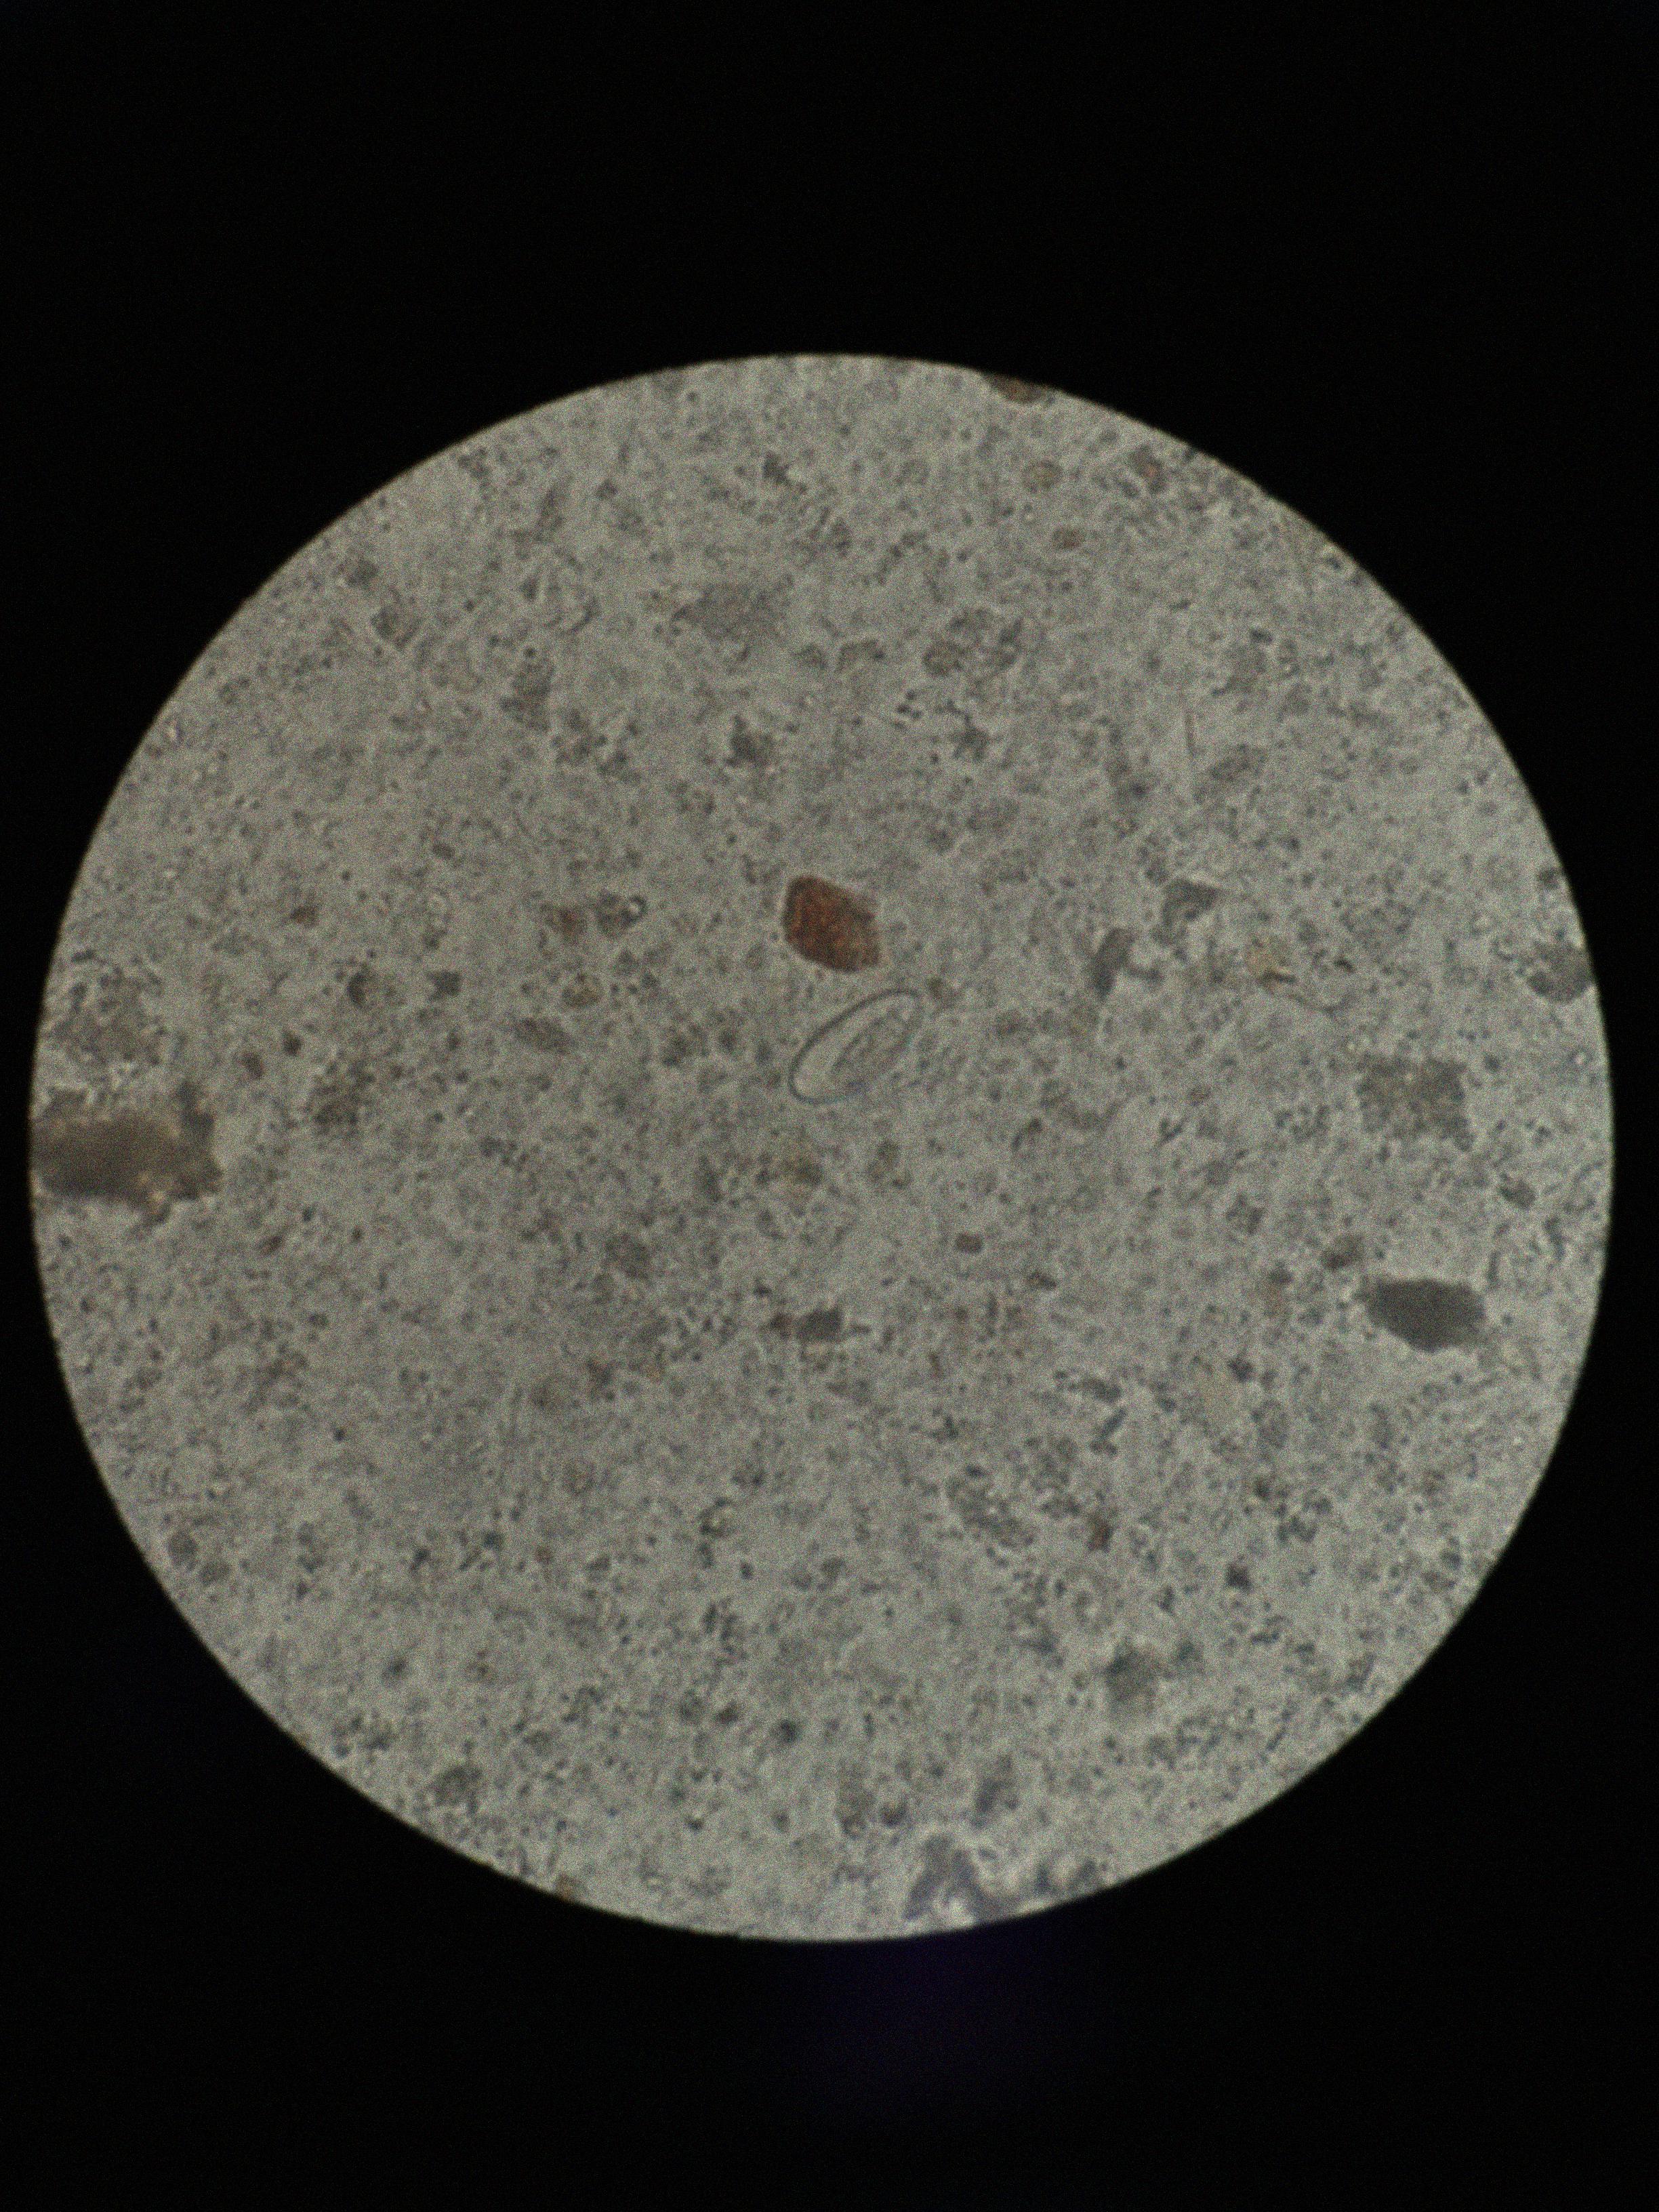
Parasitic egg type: Enterobius vermicularis